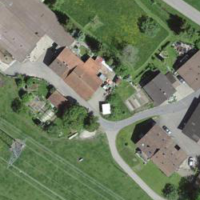
EUNIS habitat code: 54
Species observed at this site:
Lysimachia vulgaris
Filipendula ulmaria